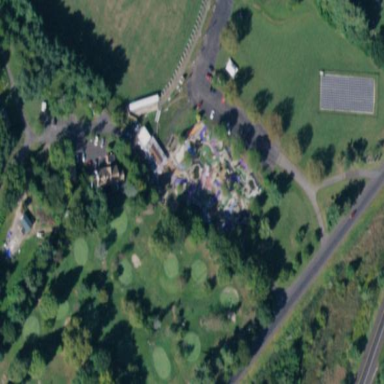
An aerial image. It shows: Miniature golf leisure land.